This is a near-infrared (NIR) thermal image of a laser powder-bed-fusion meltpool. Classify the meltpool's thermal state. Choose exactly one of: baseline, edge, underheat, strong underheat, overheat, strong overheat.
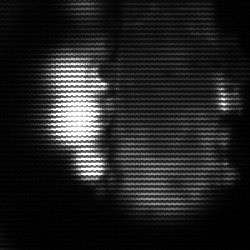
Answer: strong underheat